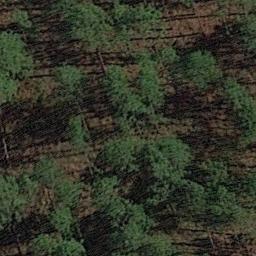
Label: forest